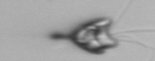
Label: Pyramimonas_longicauda